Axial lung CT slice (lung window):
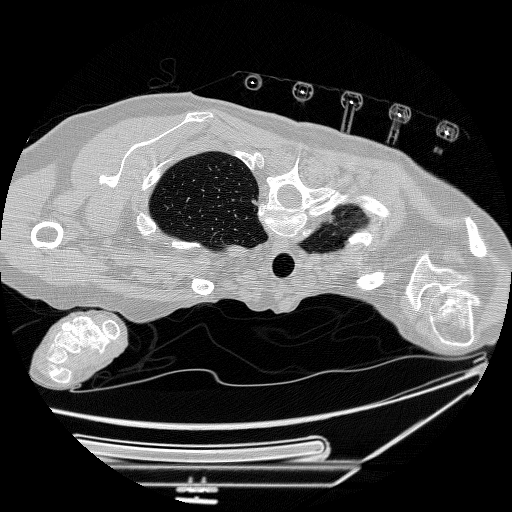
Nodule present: no